Interaction volume radius: 10 \u00c5
Interaction volume height: 10 \u00c5
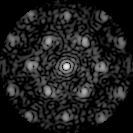
Disorder parameter: 0.4494